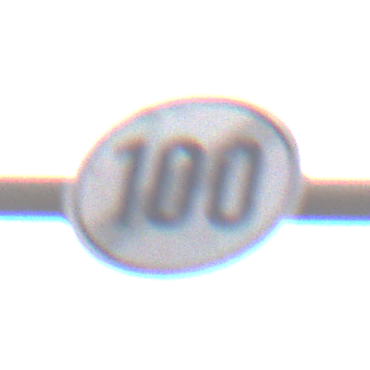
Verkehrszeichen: EndeGeschwindigkeit100
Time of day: Midday
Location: Outdoor (Nature)
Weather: Overcast
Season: Autumn
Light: Natural